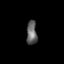
Tissue: lung
Cell type: Epithelial cells
Senescence score: 0.2434
Nuclear area (px): 242
Mean DAPI intensity: 101.331